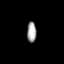
Tissue: lung
Cell type: Endothelial cells
Senescence score: 0.6041
Nuclear area (px): 188
Mean DAPI intensity: 161.782